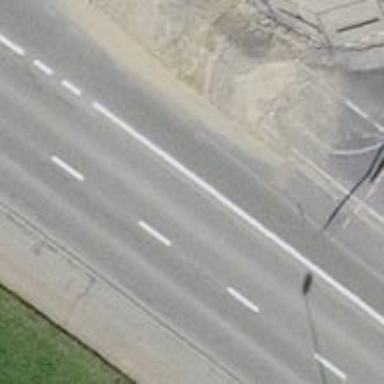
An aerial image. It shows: Road with traffic signals.